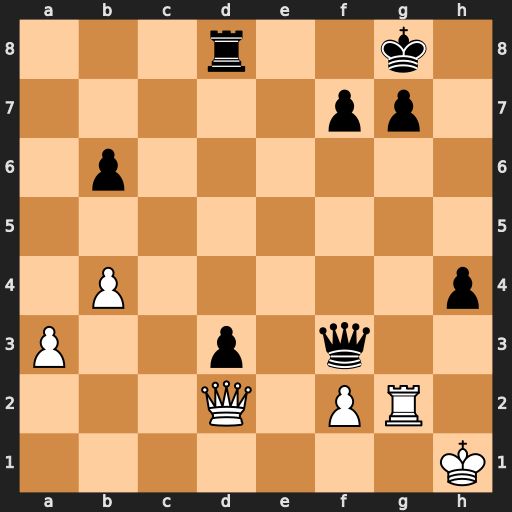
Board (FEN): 3r2k1/5pp1/1p6/8/1P5p/P2p1q2/3Q1PR1/7K
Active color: w
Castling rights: -
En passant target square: -
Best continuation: Qg5 Qh3+ Kg1 Qxg2+ Kxg2